Question: I am having an existing sqlite database. I am developing an android app and I want to connect it with this existing sqlite DataBase.
I have already included the sqlite database in my project via "DDMS push database function" as per my instructor's advise. Now I want to fetch the data from database, do I need to use SQLiteOpenHelper. If yes, how to use it and what will be coded in onCreate(SQLiteDatabase db) function and onUpgrade(SQLiteDatabase db, int oldVersion, int newVersion) function as we already have the Database with us, we don't really need to create it.
What should be done to simply fetch the required data from the existing database.
Being a newbie, I am quite confused, can someone please explain these concepts and guide me to overcome this issue. Any help would be appreciated.
I have seen a tutorial also for this purpose as sugggested by @TronicZomB, but according to this tutorial (<URL>, I must be having all the tables with primary key field as _id.
I have 7 tables namely destinations, events, tour, tour_cat, tour_dest, android_metadata and sqlite_sequence. Out of all, only tour_dest is not fulfilling the conditions of having a primary key named as _id. How to figure out this one?
Following is the screenshot of table which is lacking the primary key field necessary for binding id fields of database tables.

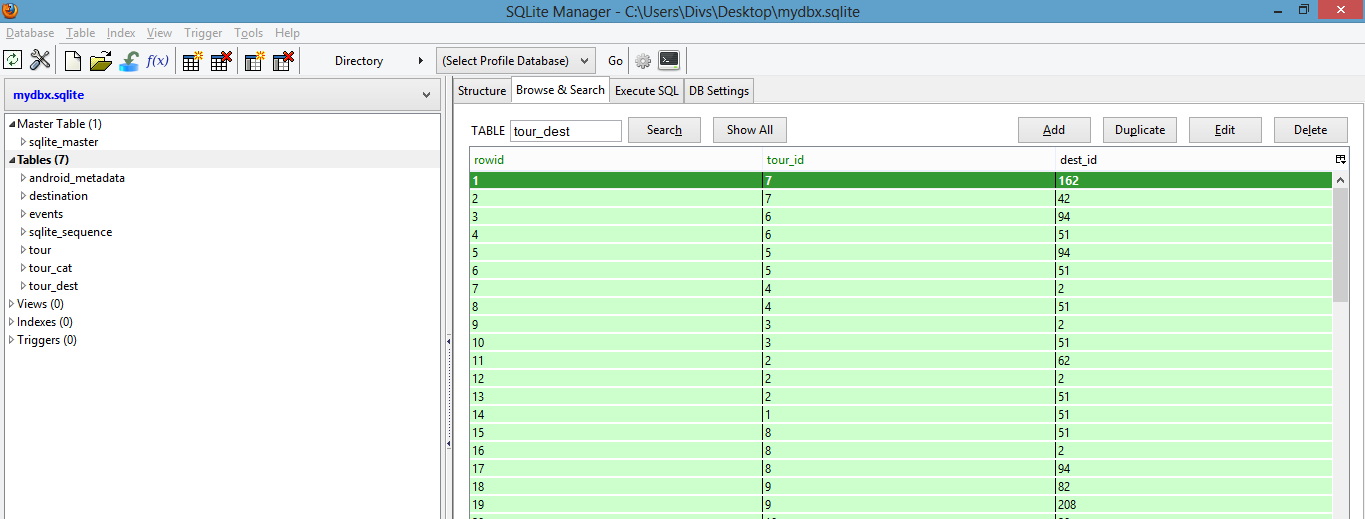
Answer: The 'onCreate' and 'onUpgrade' methods will be empty since you already have the database. There is a great tutorial on how to achieve this <URL>.
You could then access the database like such (example):
'''
public ArrayList<String> getValues(String table) {
ArrayList<String> values = new ArrayList<String>();
SQLiteDatabase db = this.getReadableDatabase();
Cursor cursor = db.rawQuery("SELECT value FROM " + table, null);
if(cursor.moveToFirst()) {
do {
values.add(cursor.getString(cursor.getColumnIndex("value")));
}while(cursor.moveToNext());
}
cursor.close();
db.close();
return values;
}
'''